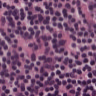
Metastatic tissue present: no